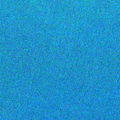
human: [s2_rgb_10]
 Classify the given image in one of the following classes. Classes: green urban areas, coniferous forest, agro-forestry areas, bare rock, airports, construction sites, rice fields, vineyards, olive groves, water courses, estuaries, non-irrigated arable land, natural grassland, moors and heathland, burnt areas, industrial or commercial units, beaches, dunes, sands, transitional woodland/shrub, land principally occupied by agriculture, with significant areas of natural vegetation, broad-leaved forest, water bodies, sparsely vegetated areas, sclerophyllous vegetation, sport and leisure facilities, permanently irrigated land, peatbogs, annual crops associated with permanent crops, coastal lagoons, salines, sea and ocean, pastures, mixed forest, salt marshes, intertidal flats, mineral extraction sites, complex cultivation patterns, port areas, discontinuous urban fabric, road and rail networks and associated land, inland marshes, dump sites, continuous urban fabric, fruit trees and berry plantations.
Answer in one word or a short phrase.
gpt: sea and ocean